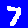
Digit: 7